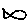
Label: fish